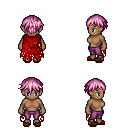
a pixel art fantasy rpg character, female body template, human, dark skin, red tattered cape, magenta pants, pink short bangs hairstyle, brown slippers, four views (front, back, left, right), 2x2 character sprite sheet, small pixel art, hard edges, no anti-aliasing